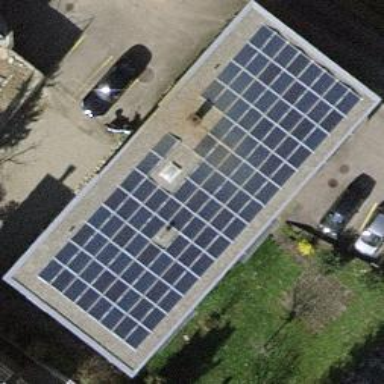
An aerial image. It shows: Solar power generator using photovoltaic method with solar photovoltaic panel types.